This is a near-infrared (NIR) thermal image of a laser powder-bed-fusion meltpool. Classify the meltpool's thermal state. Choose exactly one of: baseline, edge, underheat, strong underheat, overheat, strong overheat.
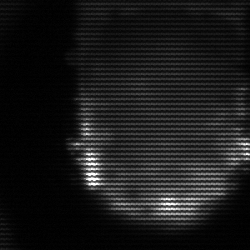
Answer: baseline